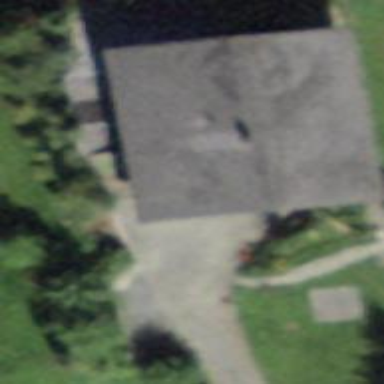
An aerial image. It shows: Simple house.